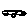
Label: car